Field crop: maize
Growth stage: 2
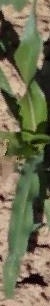
Species: maize